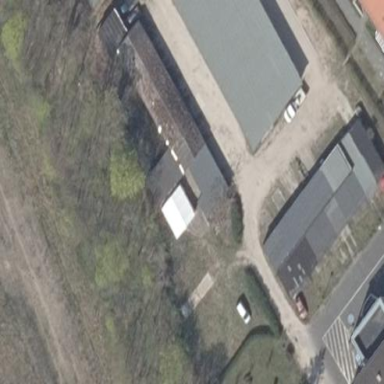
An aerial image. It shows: Group of garages.